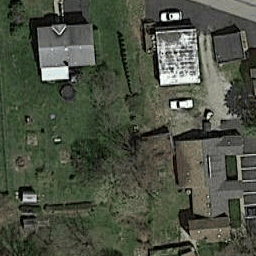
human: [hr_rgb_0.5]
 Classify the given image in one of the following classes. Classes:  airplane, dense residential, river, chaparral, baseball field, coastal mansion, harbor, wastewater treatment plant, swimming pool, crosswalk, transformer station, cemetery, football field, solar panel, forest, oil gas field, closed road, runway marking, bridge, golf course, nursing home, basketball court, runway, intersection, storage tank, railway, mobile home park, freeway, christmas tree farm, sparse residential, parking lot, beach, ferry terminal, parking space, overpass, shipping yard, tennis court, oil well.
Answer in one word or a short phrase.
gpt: sparse residential